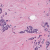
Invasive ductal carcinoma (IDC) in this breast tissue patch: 1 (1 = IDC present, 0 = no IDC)